Question: I am reading about application code signing in iOS and I don't understand why both private and public key is together? What is the public key and certificate used for when you are signing the application with the private?

> Xcode uses your digital identity to sign your application during the
build process. This digital identity consists of a public-private key
pair and a certificate. The private key is used by cryptographic
functions to generate the signature. The certificate is issued by
Apple; it contains the public key and identifies you as the owner of
the key pair.
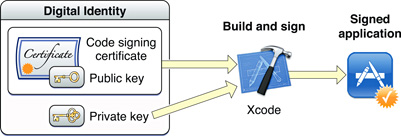
Answer: an (like md5 or sha-1) of the executable of application with your private key. That's "".
it with your public key (they have it because it's public) and check it against the executable. As long as your private key stays private, it's you who "signed" it. That's called "".
You public key isn't public by itself, it must be , "made public", and signed by the Certification Autority (hereby CA) too, (that's the CA encrypting it --or an hash of it-- with their, one of their, ) this guarantees the sharing process hasn't been tampered with by a man in the middle.
So, public key and certificate (CA signature -- CA encrypting your public key) (as such are considered part of your "digital identity") and must reach the end user somehow (via a third party, embedded into the executable, you name the way)